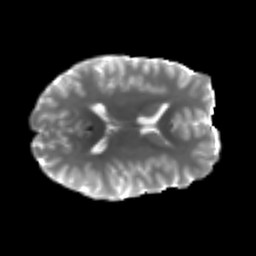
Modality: T2w
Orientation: axial
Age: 22
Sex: female
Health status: ill
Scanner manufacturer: siemens
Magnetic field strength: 3 T
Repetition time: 6.5 s
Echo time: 0.062 s